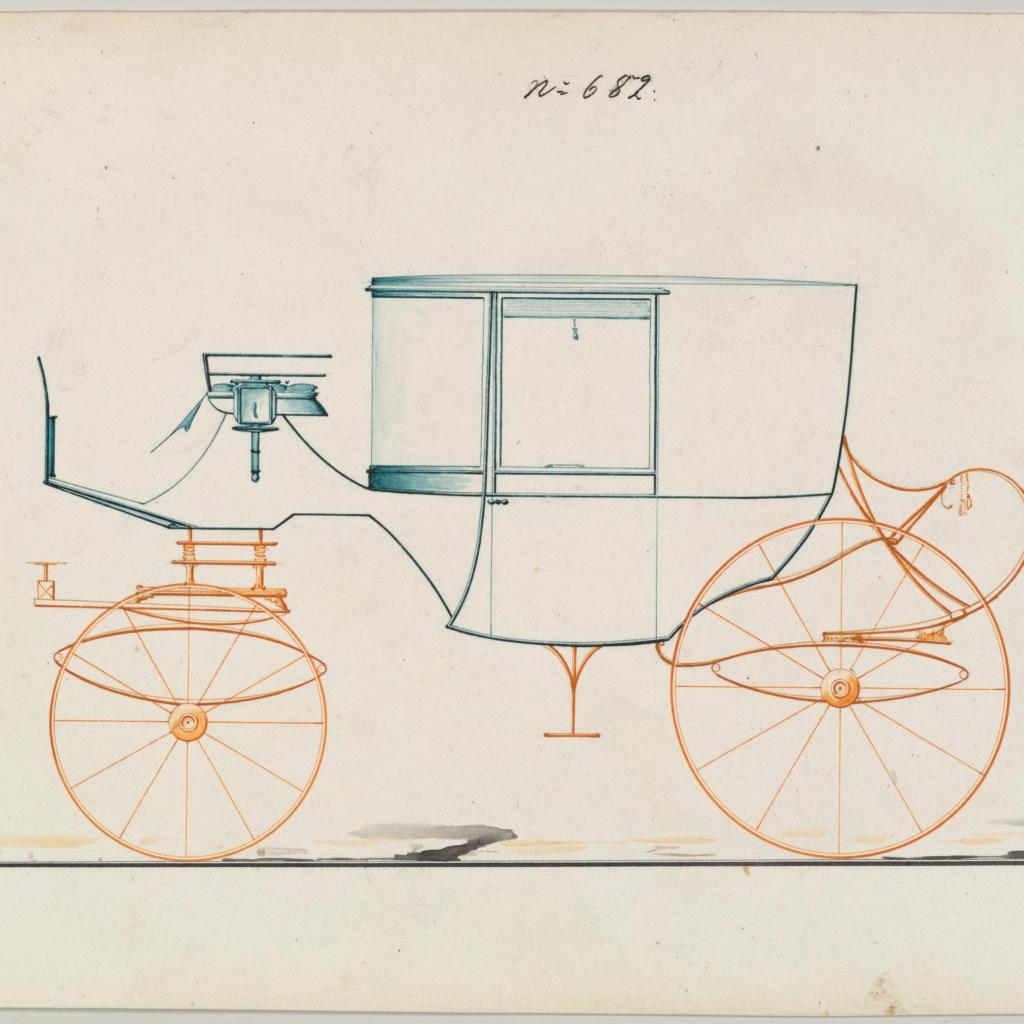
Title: Design for Coupé, no. 682
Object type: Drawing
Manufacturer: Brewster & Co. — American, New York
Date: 1850–70
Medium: Watercolor and ink
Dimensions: sheet: 6 1/8 x 8 5/16 in. (15.6 x 21.1 cm)
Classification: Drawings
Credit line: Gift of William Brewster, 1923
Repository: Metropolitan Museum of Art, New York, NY